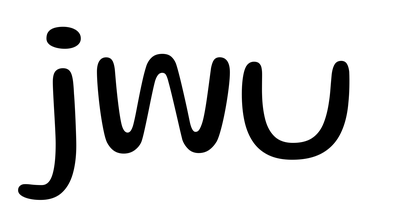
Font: Gluten_Light